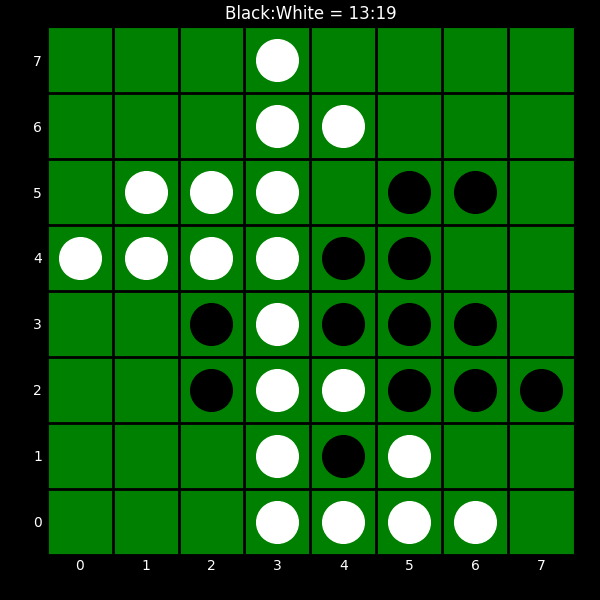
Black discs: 13
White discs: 19